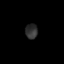
Tissue: skin
Cell type: Epithelial cells
Senescence score: 0.2082
Nuclear area (px): 179
Mean DAPI intensity: 48.106